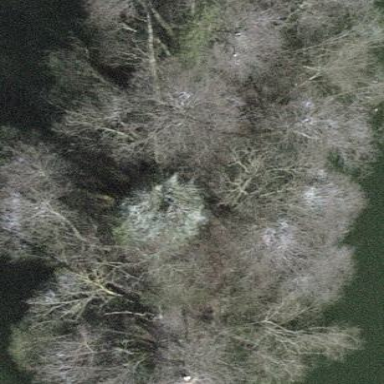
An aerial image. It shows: Beautiful woodland area.